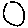
Label: moon